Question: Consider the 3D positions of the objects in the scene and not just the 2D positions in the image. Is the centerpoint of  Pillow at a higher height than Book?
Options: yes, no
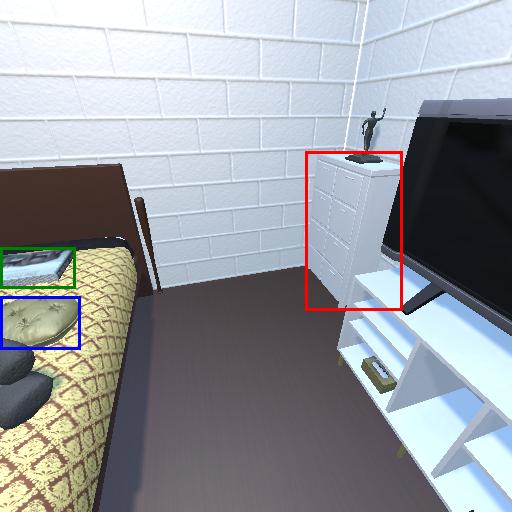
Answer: yes